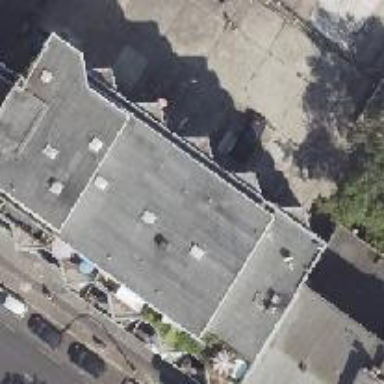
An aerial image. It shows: Part of building.